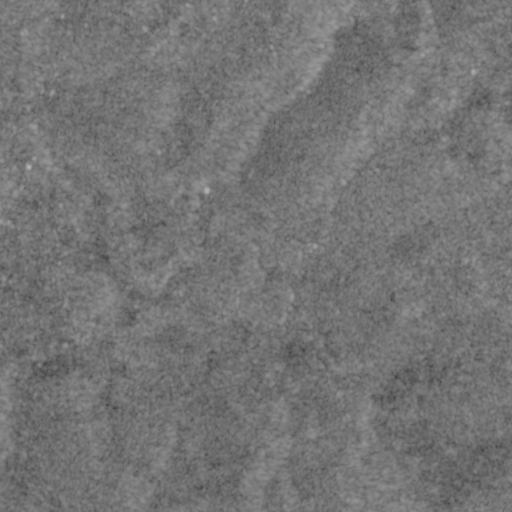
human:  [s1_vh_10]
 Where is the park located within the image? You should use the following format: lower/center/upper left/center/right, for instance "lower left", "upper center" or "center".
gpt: The park is located in the upper left of the image.
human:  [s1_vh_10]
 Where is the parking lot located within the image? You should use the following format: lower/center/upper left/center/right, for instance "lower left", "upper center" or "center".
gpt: The parking lot is located in the center left of the image.
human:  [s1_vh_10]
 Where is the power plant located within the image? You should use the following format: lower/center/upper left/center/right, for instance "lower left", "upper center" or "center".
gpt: There is no power plant in the image.

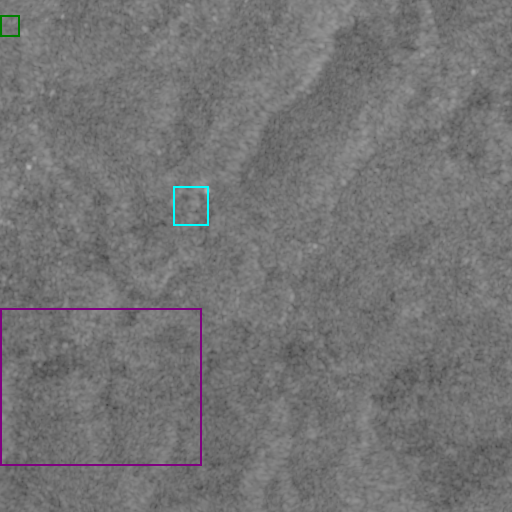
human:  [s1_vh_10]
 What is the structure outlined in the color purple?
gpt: The structure outlined in purple is a crop field.
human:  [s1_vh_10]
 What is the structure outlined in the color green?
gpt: The structure outlined in green is a park.
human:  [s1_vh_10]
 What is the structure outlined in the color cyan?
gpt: The structure outlined in cyan is a quarry.
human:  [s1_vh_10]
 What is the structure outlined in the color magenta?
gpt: There is no magenta outline.